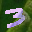
Label: 3